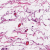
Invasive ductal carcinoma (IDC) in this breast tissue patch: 0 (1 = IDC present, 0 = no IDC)